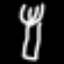
Label: fork